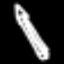
Label: pencil